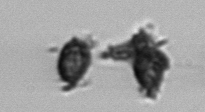
Label: Thalassiosira_TAG_external_detritus